Interaction volume radius: 5 \u00c5
Interaction volume height: 25 \u00c5
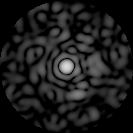
Disorder parameter: 0.8403